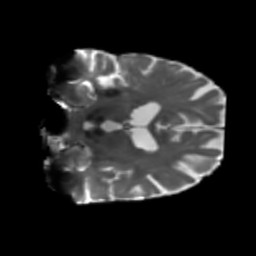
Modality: T2w
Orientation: coronal
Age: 64
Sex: male
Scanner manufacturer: siemens
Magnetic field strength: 3 T
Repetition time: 5.25 s
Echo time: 0.08 s